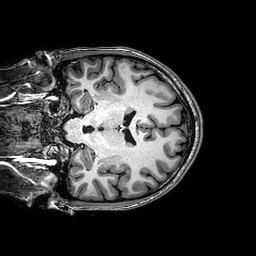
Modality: T1w
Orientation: coronal
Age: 22
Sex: female
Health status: healthy
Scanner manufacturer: philips
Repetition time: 0.008302 s
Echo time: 0.00383 s